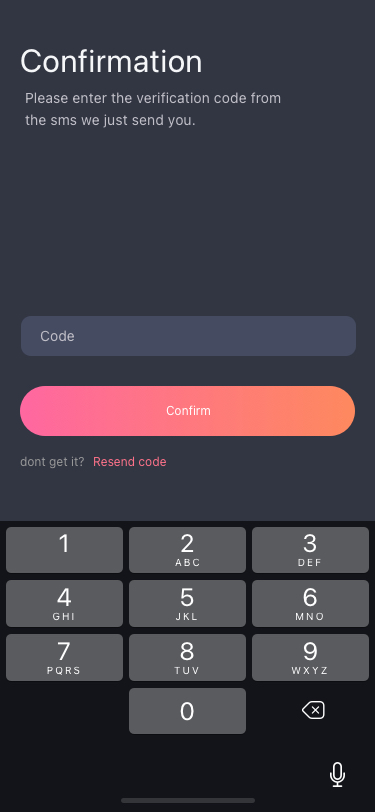
Text in this UI design:
dont get it?
Resend code
Please enter the verification code from the sms we just send you.
Confirmation